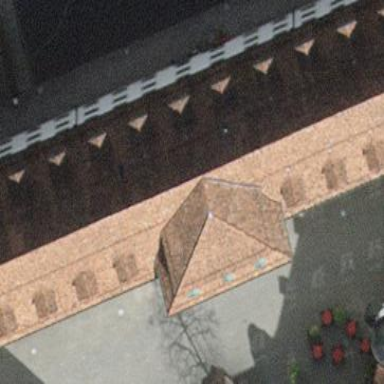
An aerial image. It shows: School building.